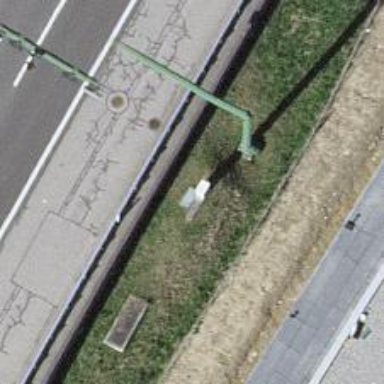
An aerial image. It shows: Surveillance system is in place.